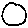
Label: circle